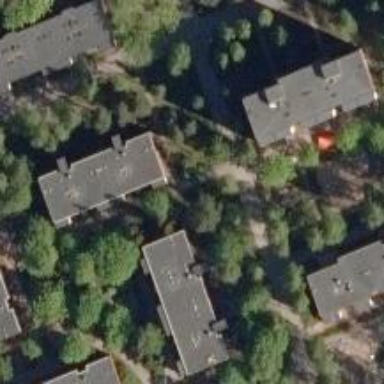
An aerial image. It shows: Residential garden.